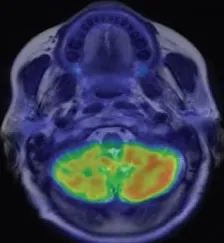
A 73-year-old woman confirmed the diagnosis of brain metastases. (E) Fused PET/MRI images show a marked reduction in cortical and subcortical glucose metabolism in the right cerebellar hemisphere.
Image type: radiology (pet)